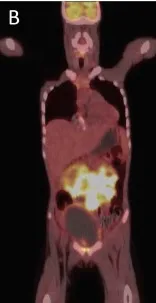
Clinical features of patient at diagnosis. (B) Fluorodeoxyglucose-positron emission tomography scan.
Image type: radiology (pet)